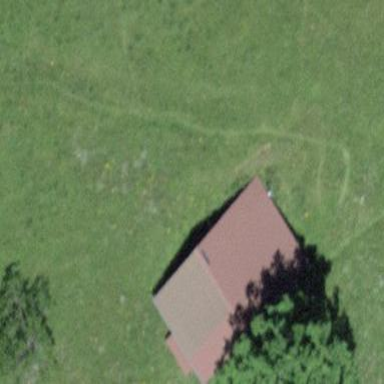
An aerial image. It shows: Cabin.